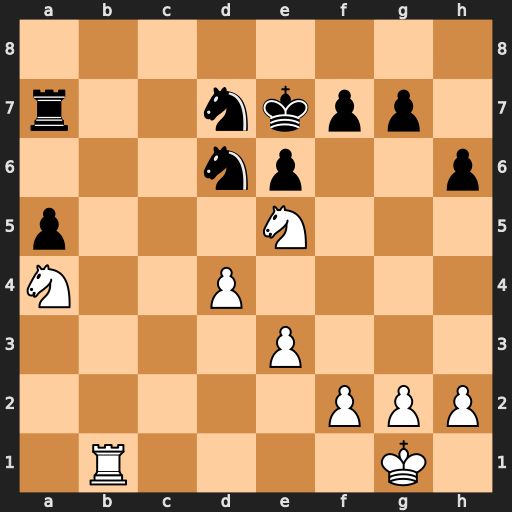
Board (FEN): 8/r2nkpp1/3np2p/p3N3/N2P4/4P3/5PPP/1R4K1
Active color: w
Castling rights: -
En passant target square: -
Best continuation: Nc6+ Ke8 Nxa7